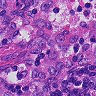
Metastatic tissue present: no